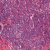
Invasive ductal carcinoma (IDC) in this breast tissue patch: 0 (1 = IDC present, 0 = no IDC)